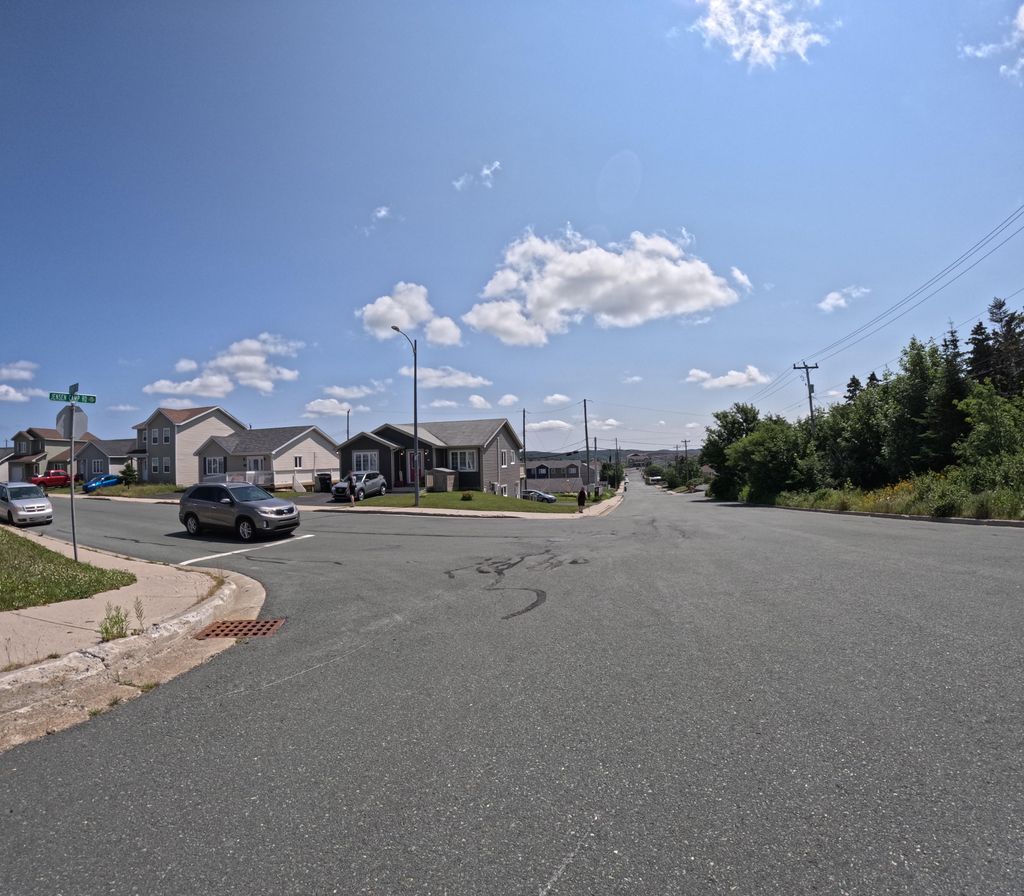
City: st_johns